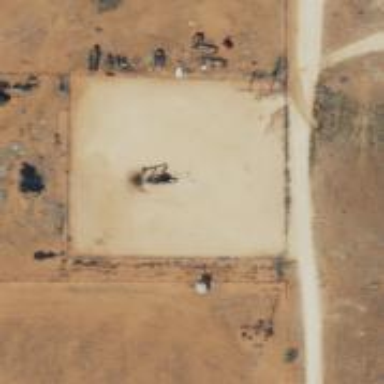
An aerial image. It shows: Petroleum well.